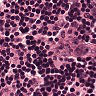
Metastatic tissue present: no